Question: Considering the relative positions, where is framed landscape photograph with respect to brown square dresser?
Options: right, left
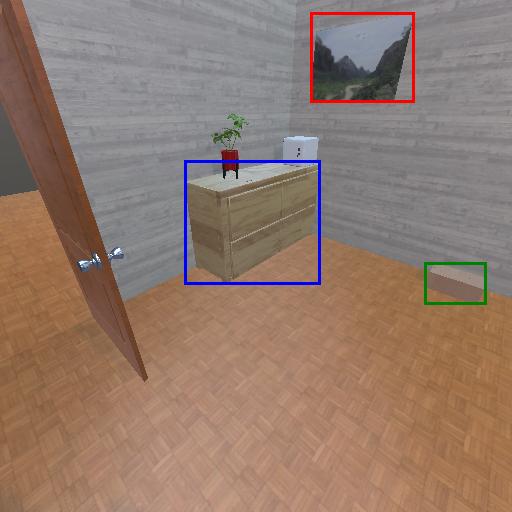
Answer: right